Question: I am trying to populate a table with data being provided by another table.
Table One has all of the data with a Checkbox for each item.
Table Two should contain only those items that have been checked in Table One.
I can see that the 'Checked' value gets Set to true, but does not work (I get all data, all the time in Table Two).
$scope.data
Object {key: "3", value: "c", $$hashKey: "006", checked: true}
<URL>
Desired Result:

'''
<span>Table One</span>
<div ng-controller="checkBoxCtrl">
<table width="400" border="1">
<tr ng-repeat="data in tableOne" id="item{{data.key}}">
<td width="20px">
<input type="checkbox" ng-model="data.checked">
</td>
<td>{{data.key}}</td>
<td>{{data.value}}</td>
</tr>
</table>
<br>
<span>Table Two</span>
<table width="400" border="1">
<tr ng-repeat="data in tableOne | filter: data.checked==true">
<td>{{data.key}}</td>
<td>{{data.value}}</td>
</tr>
</table>
var app = angular.module('myApp', []);
function checkBoxCtrl($scope){
$scope.tableOne=[
{key: '1', value: 'a'},
{key: '2', value: 'b'},
{key: '3', value: 'c'},
{key: '4', value: 'd'}
];
};
'''
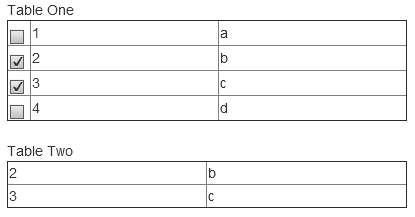
Answer: Here's the syntax to filter a property....basically it's an object but I guess in angular terms it might be considered an expression. I'm not 100% sure how to define it in words...but it works
'''
<tr ng-repeat="data in tableOne | filter: {checked:true}">
'''
<URL>